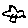
Label: bird